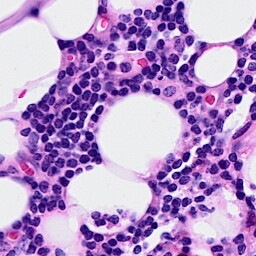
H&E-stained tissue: Breast